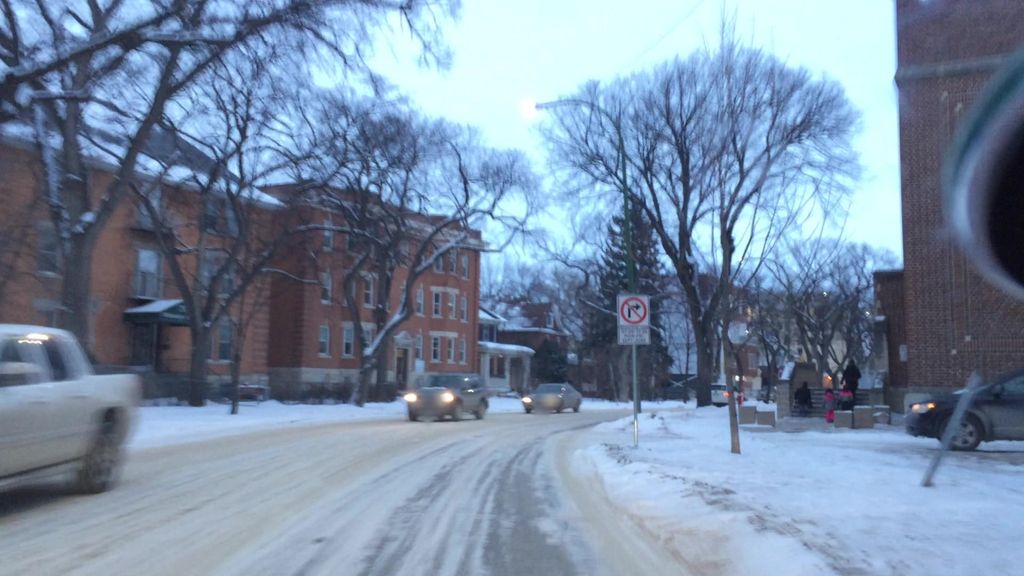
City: winnipeg